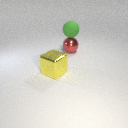
large green rubber sphere above large red metal sphere